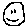
Label: smiley face